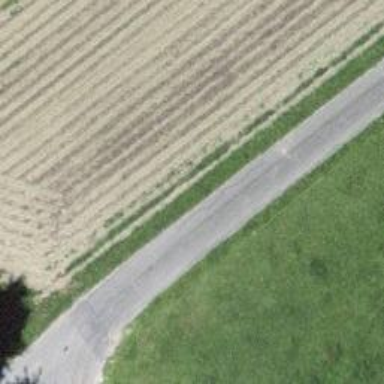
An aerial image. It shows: Asphalt track with grade 1 tracktype.